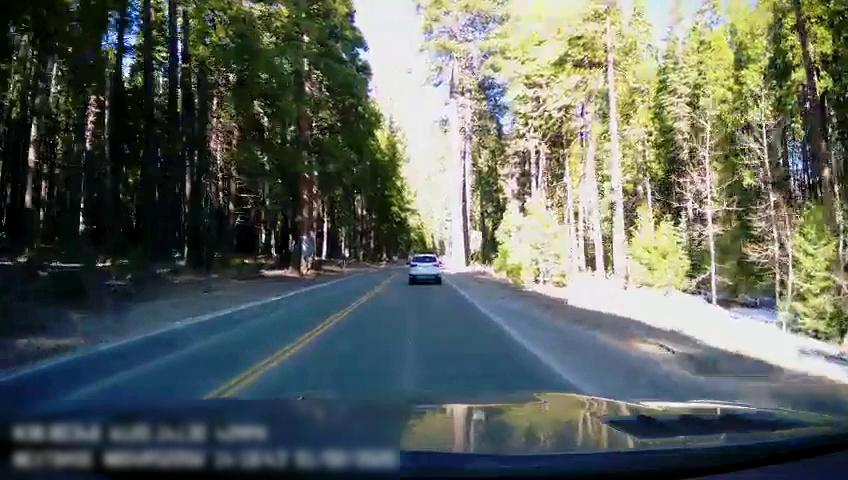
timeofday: Day
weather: Sunny
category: Drivable Space
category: Vehicles | SUV
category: Lanes | Opposite Lane
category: Lanes | Opposite Lane
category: Lanes | Current Lane
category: Lanes | Current Lane
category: Traffic | Signs